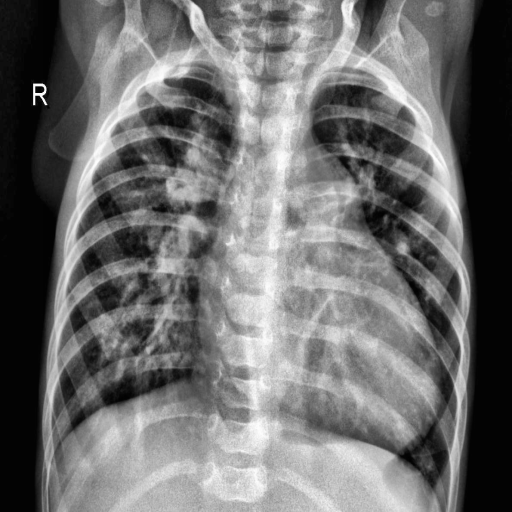
Finding: PNEUMONIA